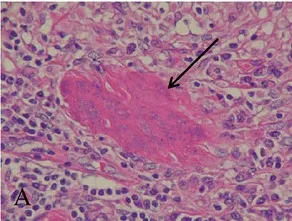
Histopathology of the lymph node. (A) Multiple fragmented condensed nuclei (apoptotic bodies) are seen in the eosinophilic degenerated giant cell (arrow) with fibrotic configuration. Hematoxylin and eosin stain (underx40 magnification objective).
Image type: pathology (h&e)